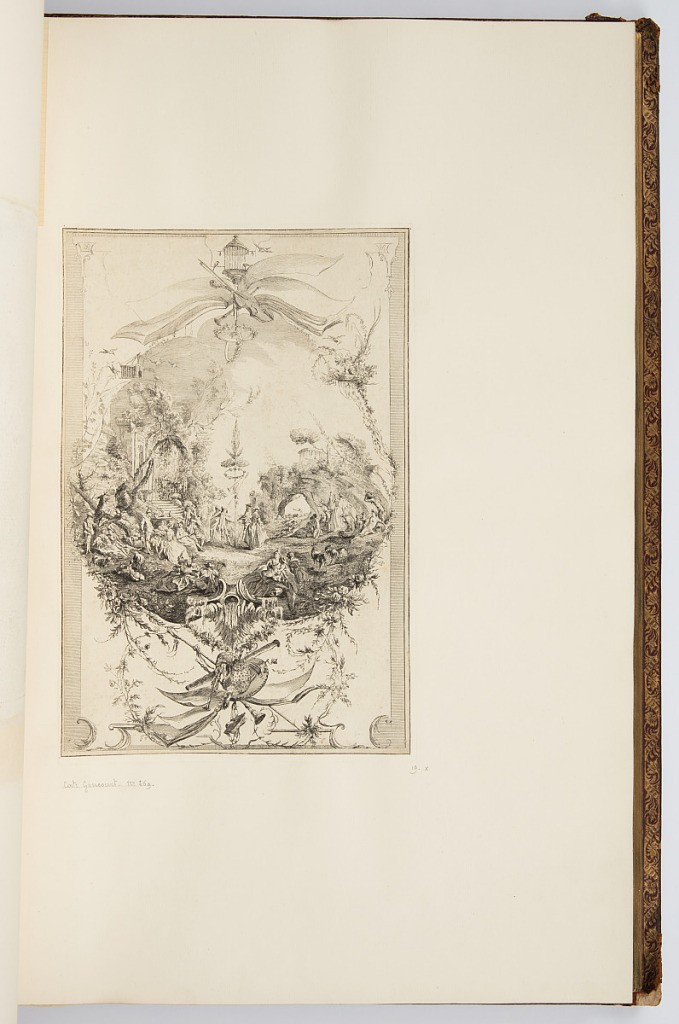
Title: Ornamental Vignette of a Fête Champêtre
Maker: Antoine Watteau, French, 1684–1721
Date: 1723-1735
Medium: Etching on laid paper
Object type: Bound print
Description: Scene of a rural festival (a fête champêtre) attended by well-dressed individuals and Commedia dell'arte characters. The plate is not signed, nor is it found within the original four volumes of the Recueil Jullienne.